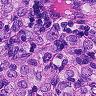
Metastatic tissue present: yes